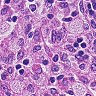
Metastatic tissue present: no